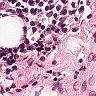
Metastatic tissue present: no